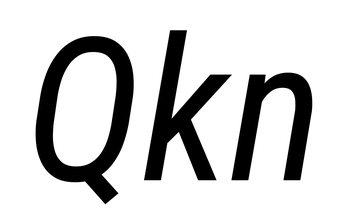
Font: Roboto-Italic_Condensed_Italic